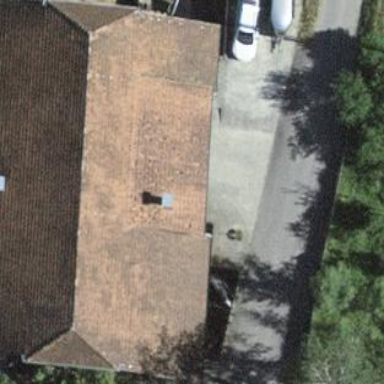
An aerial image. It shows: Barn.